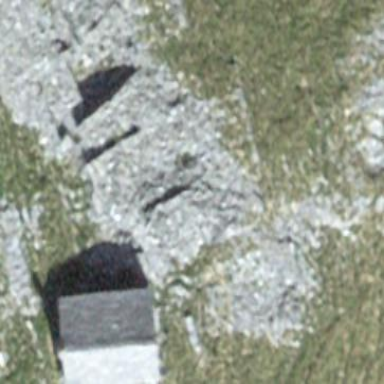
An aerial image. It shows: Historic building now in ruins.